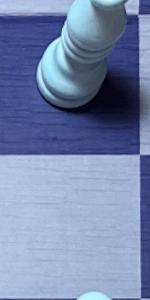
Label: Empty